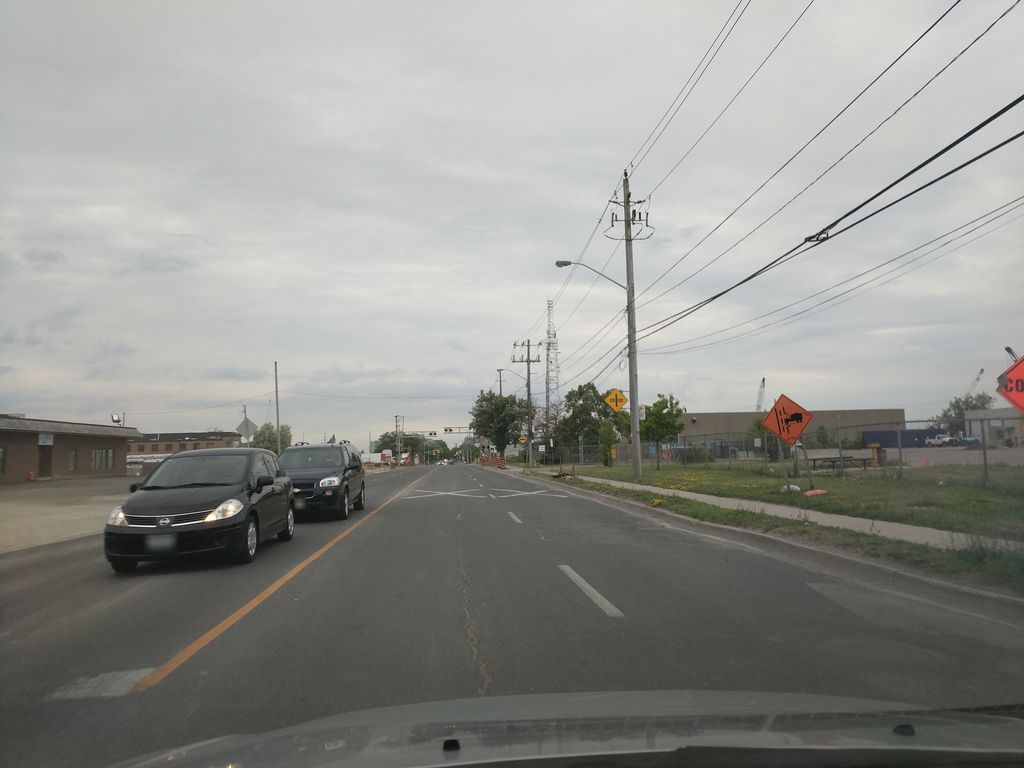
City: toronto